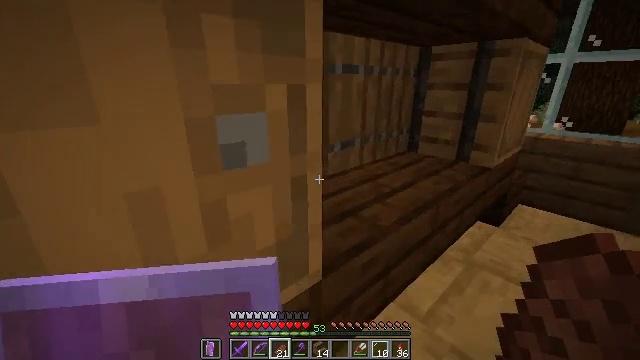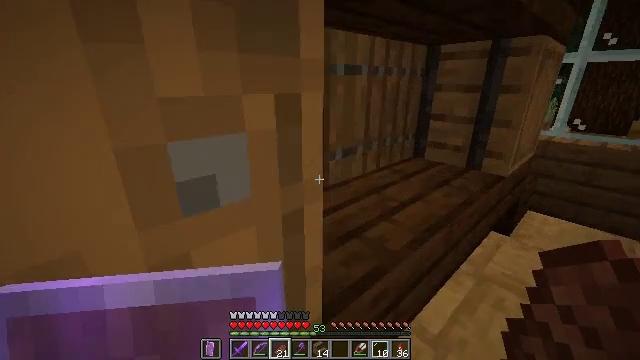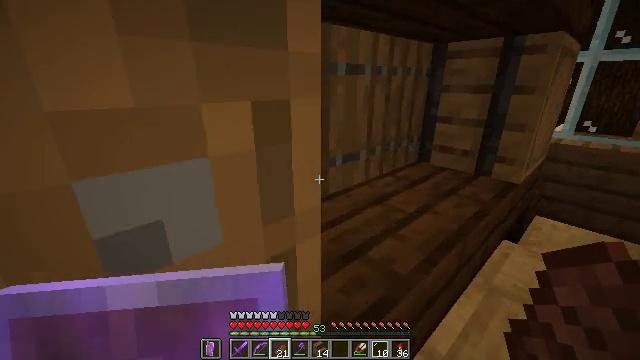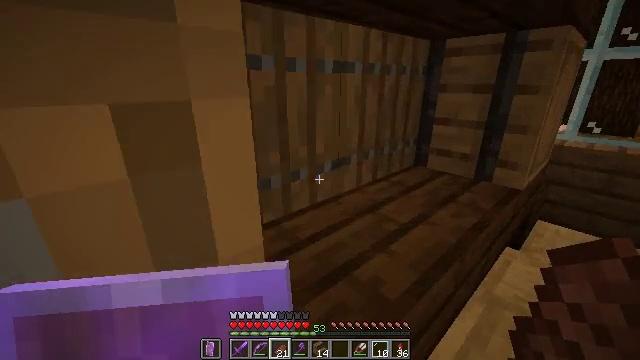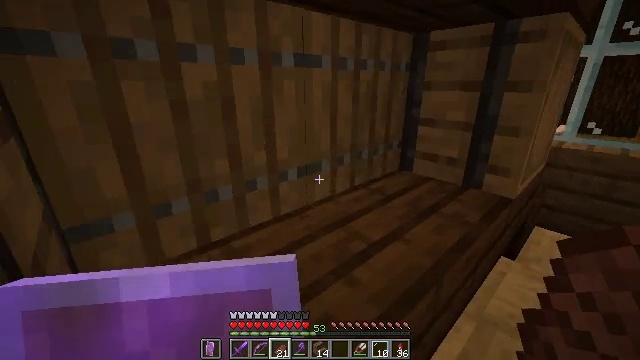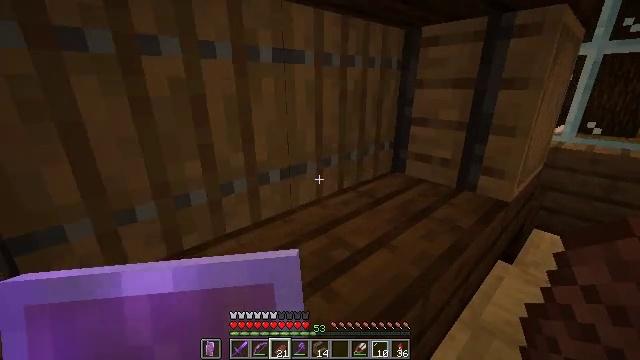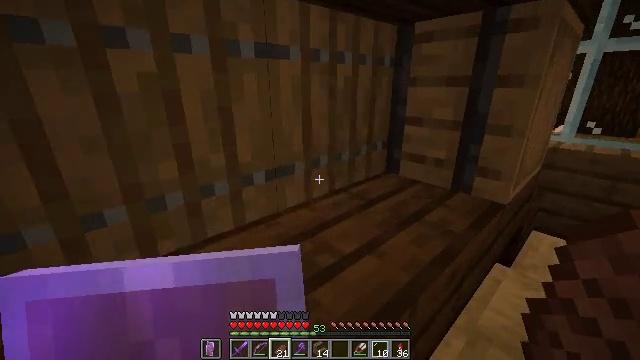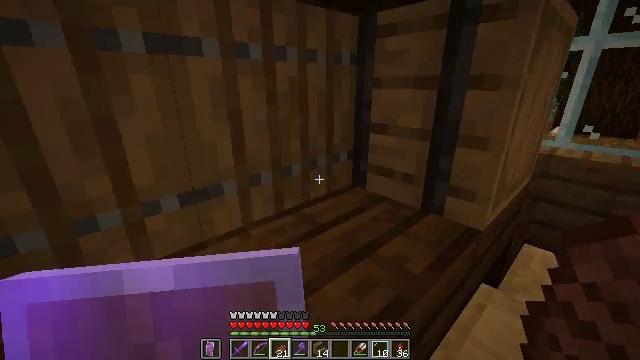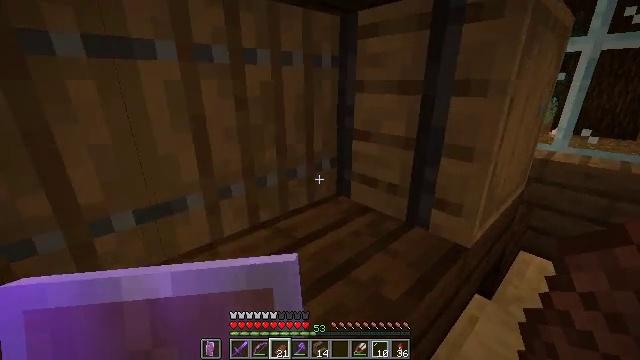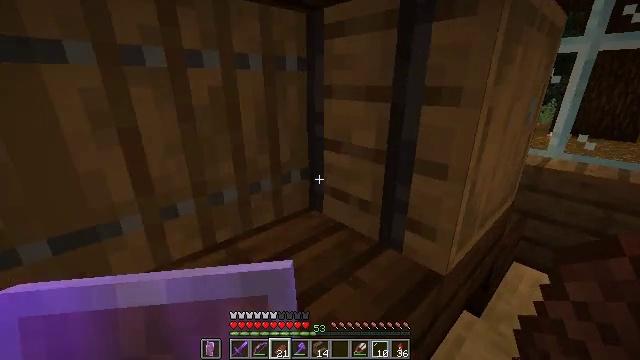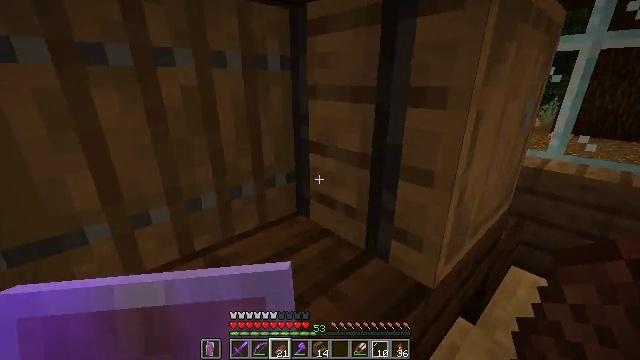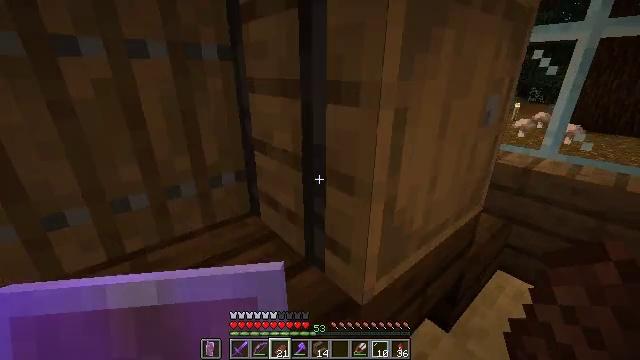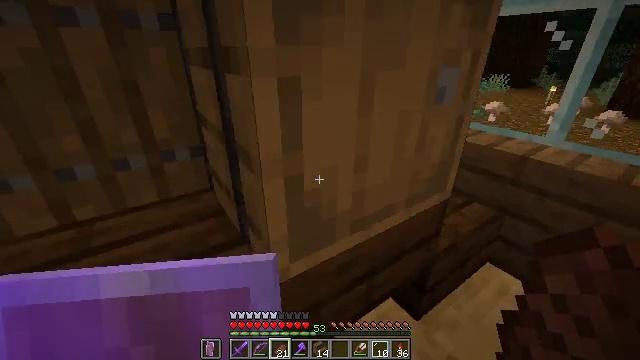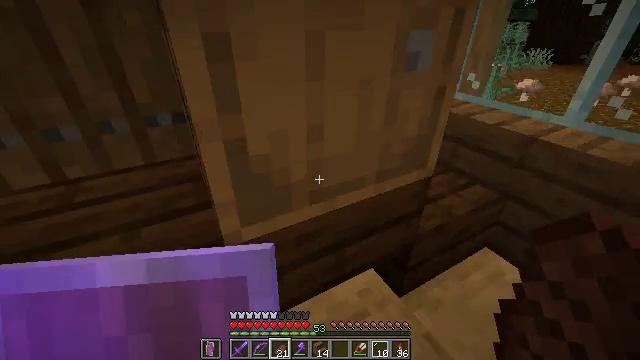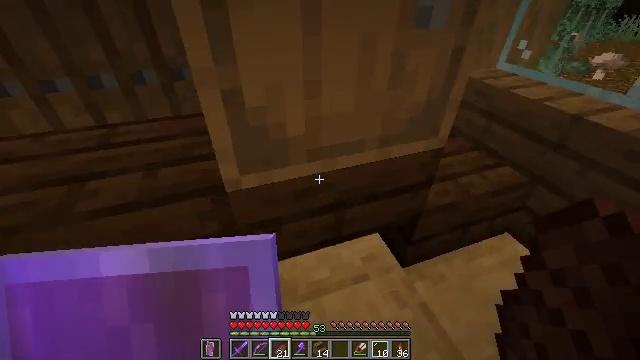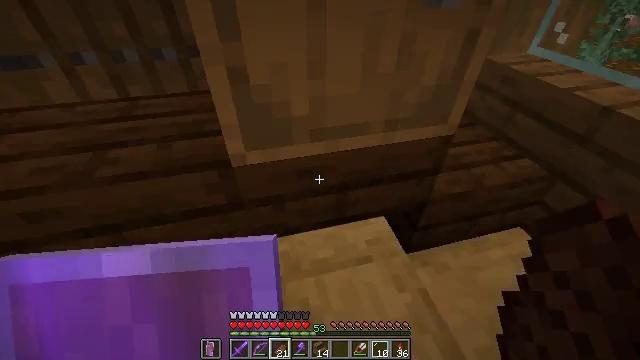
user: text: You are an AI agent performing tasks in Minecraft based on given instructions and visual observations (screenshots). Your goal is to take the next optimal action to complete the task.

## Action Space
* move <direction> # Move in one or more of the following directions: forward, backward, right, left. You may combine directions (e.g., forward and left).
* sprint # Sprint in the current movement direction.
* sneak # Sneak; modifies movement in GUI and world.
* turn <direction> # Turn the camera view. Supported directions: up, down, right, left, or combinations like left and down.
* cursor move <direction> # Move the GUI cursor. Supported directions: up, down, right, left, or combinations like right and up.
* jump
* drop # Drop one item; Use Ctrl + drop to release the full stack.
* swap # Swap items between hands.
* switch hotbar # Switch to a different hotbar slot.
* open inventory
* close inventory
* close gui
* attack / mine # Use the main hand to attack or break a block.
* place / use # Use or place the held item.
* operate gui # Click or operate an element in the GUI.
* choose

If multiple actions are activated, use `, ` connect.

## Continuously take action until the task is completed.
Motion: motion action
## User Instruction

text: Retrieve vines from walls or cliffs.
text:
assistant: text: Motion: move forward
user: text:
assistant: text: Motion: move forward
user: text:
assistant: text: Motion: move forward
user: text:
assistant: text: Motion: move forward and move right
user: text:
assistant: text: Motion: move forward and move right
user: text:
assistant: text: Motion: move forward and move right
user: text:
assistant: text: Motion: move forward and move right
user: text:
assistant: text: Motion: move forward and move right
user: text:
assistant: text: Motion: move forward and move right
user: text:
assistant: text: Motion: move right
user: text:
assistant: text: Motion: move right, turn left and down
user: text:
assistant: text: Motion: move right, turn left and down
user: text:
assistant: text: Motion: move right, turn left and down
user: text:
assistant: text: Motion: move back and move right, turn left and down
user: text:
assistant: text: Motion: move back and move right, turn left and down
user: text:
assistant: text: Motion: move back, turn left
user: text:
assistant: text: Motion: move back
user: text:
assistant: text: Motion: move back
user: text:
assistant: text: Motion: move back
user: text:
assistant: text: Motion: move back, turn left
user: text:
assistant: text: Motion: move back, turn left
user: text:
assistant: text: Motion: move back, turn left and up
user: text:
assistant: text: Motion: move back, turn left
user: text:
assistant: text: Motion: move back
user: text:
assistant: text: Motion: move back
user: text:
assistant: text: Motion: move back
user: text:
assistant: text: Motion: no_op
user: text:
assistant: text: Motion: no_op
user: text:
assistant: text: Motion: no_op
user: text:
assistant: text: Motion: no_op